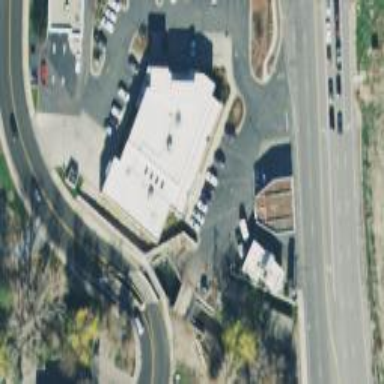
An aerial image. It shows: Retail building.